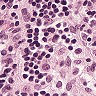
Metastatic tissue present: no